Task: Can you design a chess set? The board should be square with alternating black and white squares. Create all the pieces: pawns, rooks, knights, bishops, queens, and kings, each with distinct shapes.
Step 716:
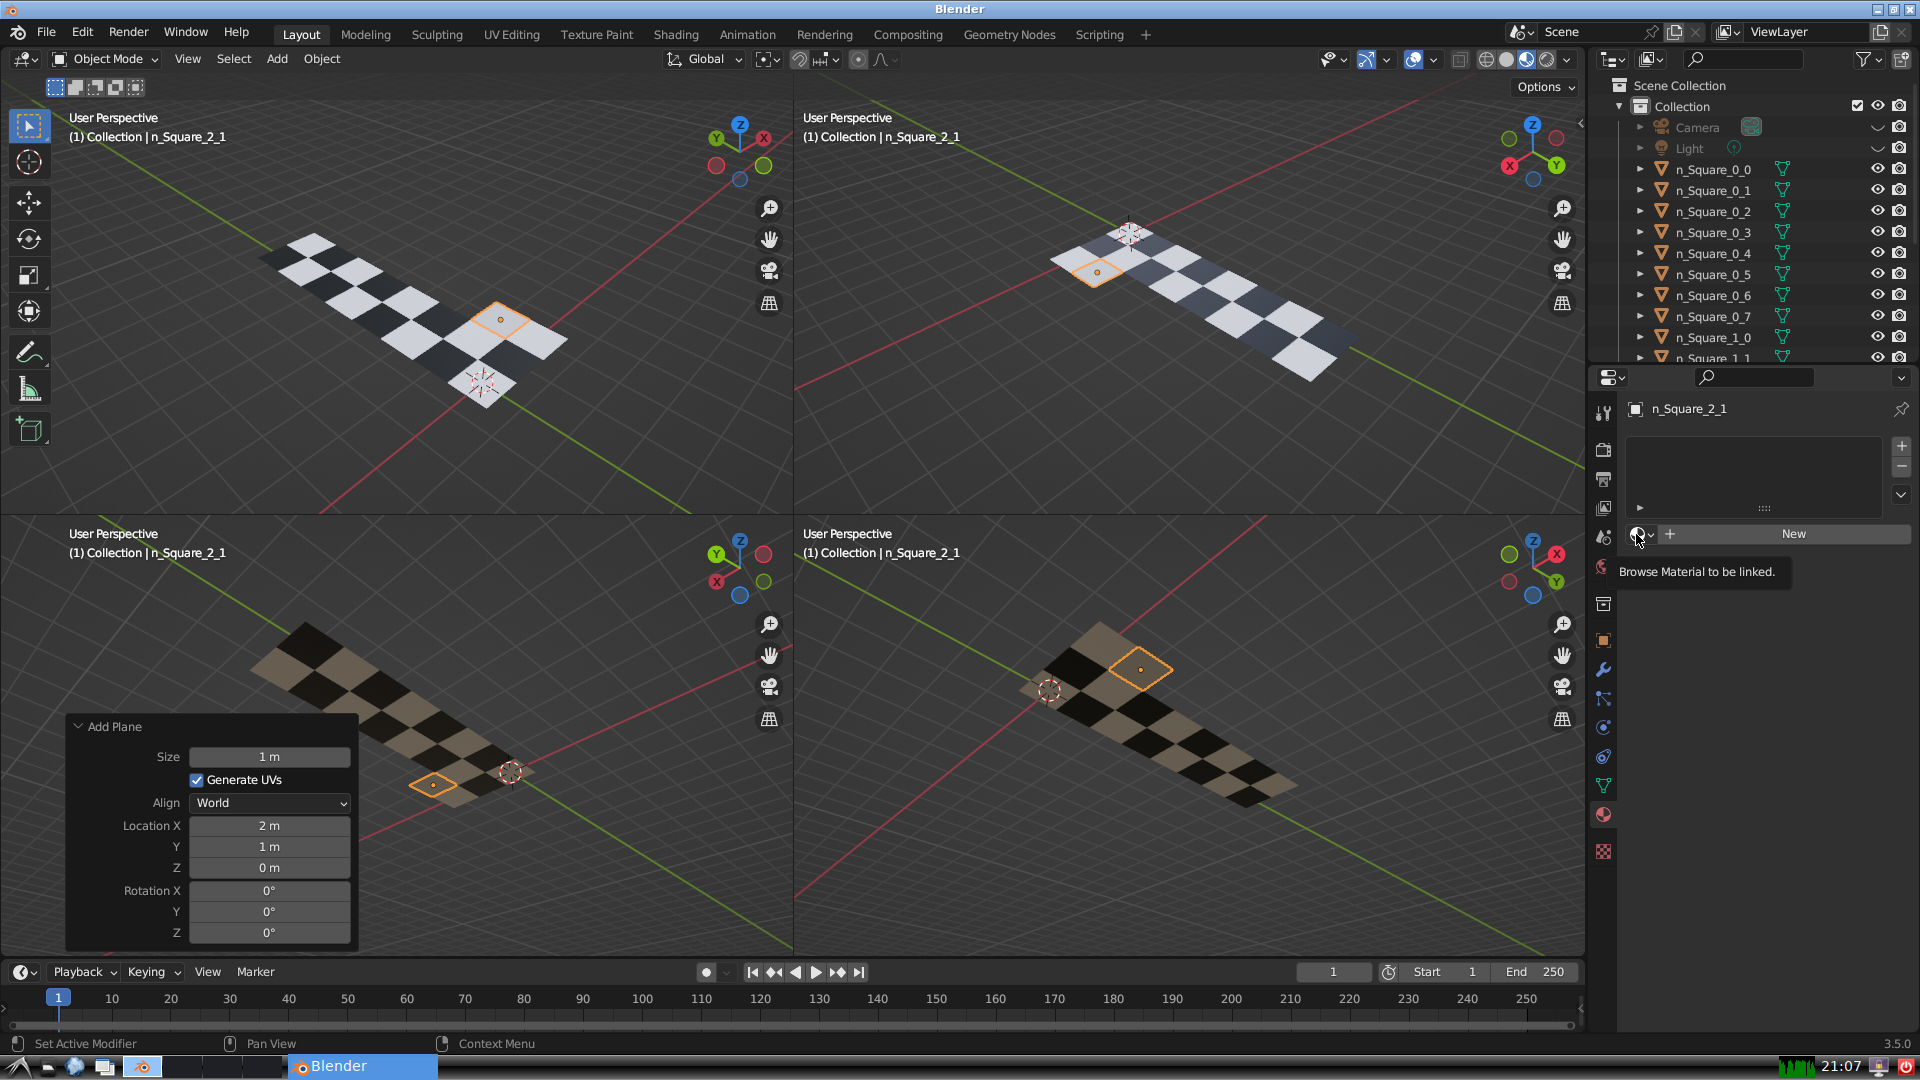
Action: click: no